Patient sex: F
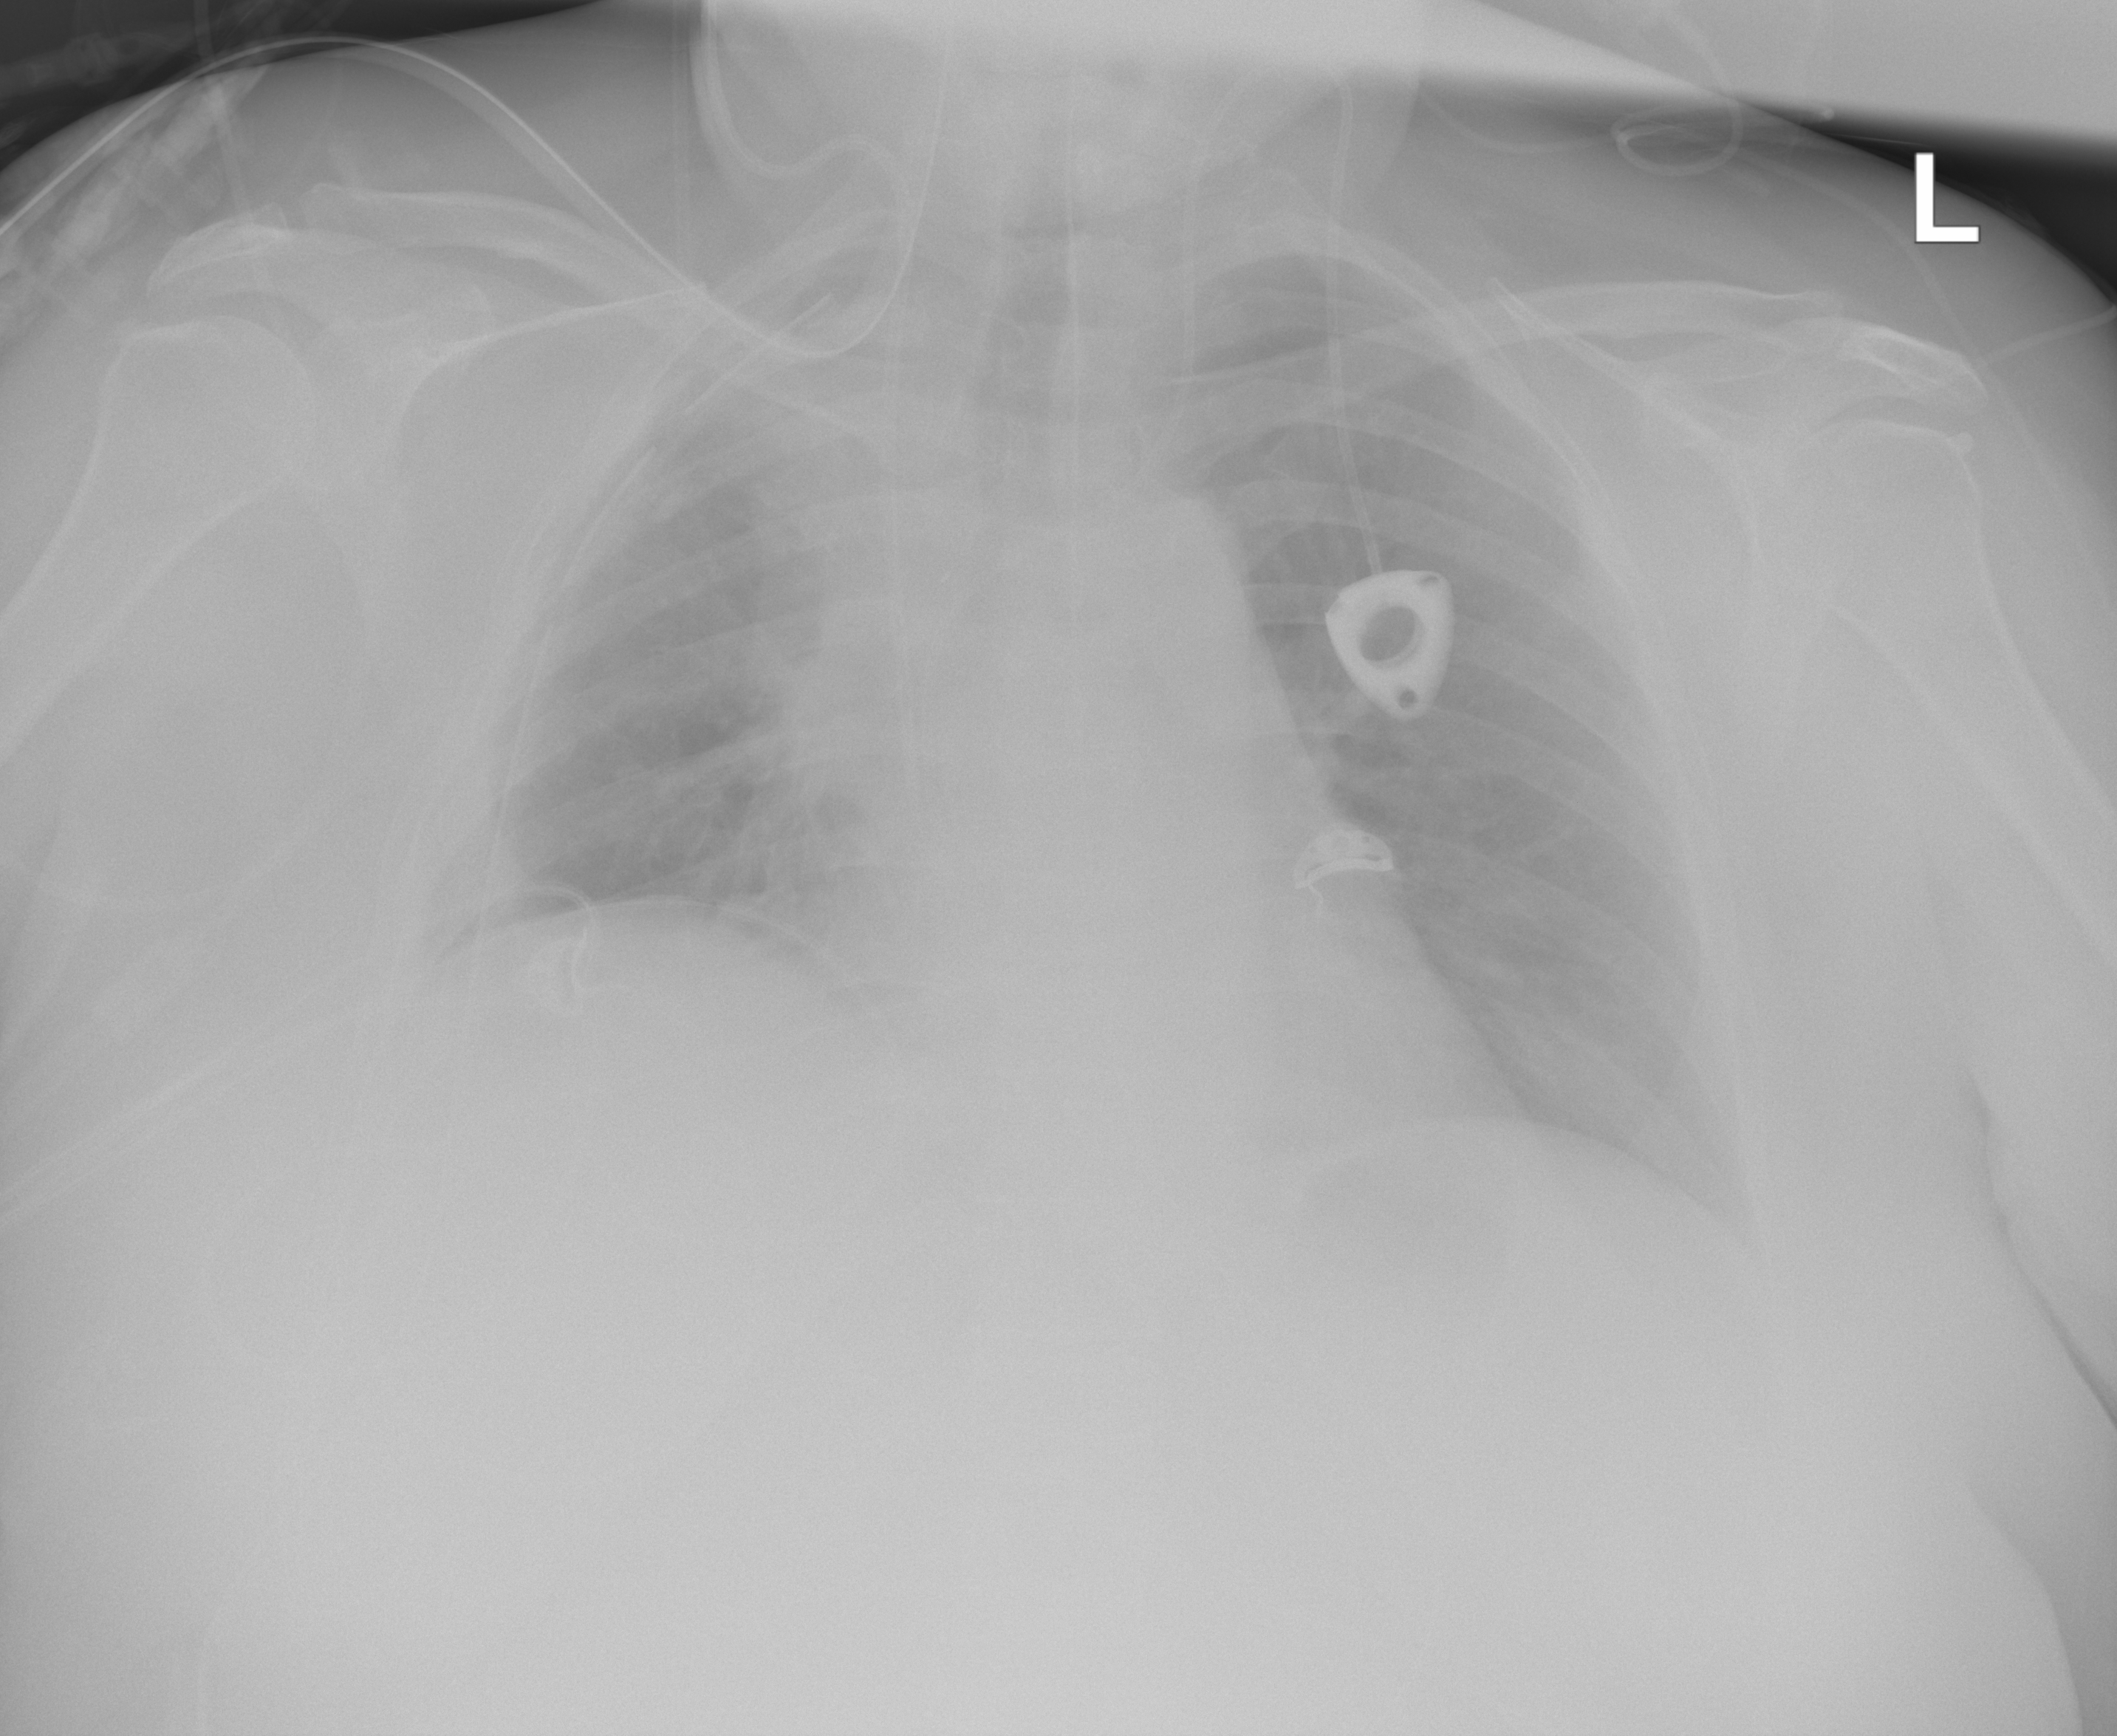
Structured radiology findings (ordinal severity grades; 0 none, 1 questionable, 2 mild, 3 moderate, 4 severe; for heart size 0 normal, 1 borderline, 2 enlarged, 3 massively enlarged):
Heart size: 2
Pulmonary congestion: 2
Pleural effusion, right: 3
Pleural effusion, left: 0
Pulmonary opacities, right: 2
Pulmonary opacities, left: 0
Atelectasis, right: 3
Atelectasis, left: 0